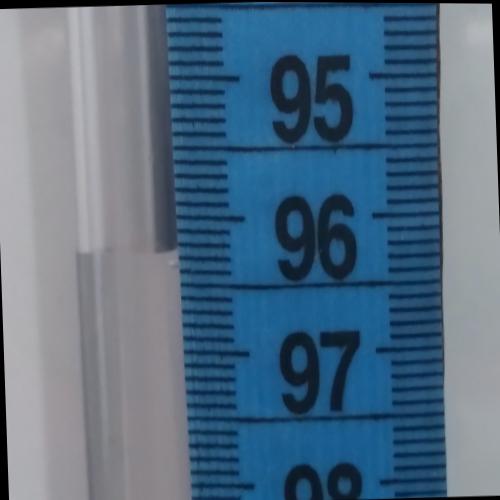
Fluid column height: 96.2 cm